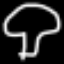
Label: mushroom